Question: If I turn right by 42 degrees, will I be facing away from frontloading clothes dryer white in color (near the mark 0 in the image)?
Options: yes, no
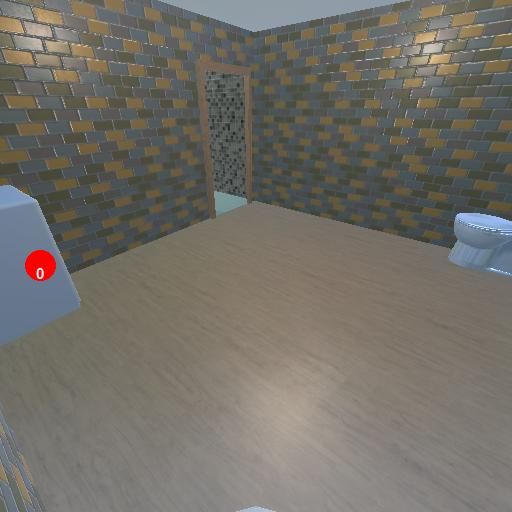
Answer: yes